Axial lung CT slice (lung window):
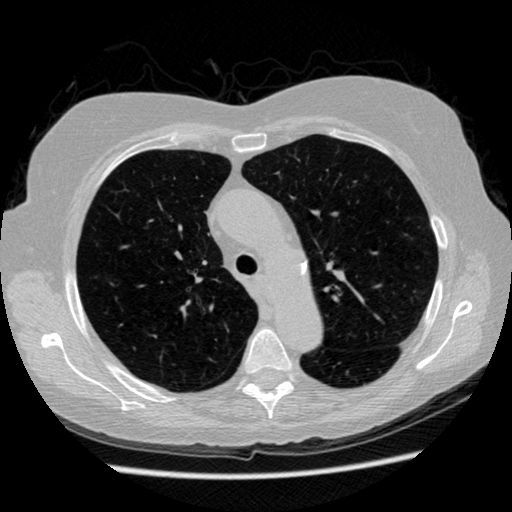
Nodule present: no